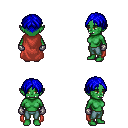
a pixel art fantasy rpg character, female body template, orc, green skin, maroon cape, teal pants, blue parted hairstyle, metal gloves, four views (front, back, left, right), 2x2 character sprite sheet, small pixel art, hard edges, no anti-aliasing